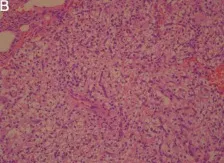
X 200.
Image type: pathology (h&e)